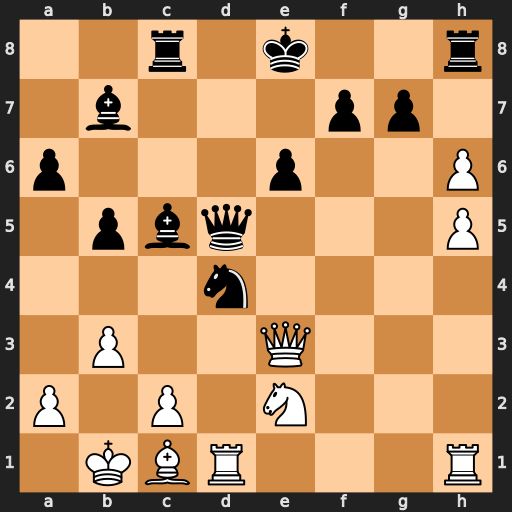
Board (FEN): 2r1k2r/1b3pp1/p3p2P/1pbq3P/3n4/1P2Q3/P1P1N3/1KBR3R
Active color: w
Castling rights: k
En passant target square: -
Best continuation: hxg7 Rg8 h6